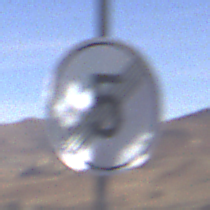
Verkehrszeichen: EndeGeschwindigkeit5
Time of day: Midday
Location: Outdoor (Nature)
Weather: Clear
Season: NotSpecified
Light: Natural